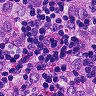
Metastatic tissue present: yes